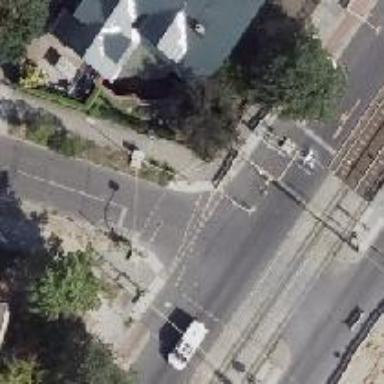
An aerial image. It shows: Road with traffic signals controlling the flow of traffic.